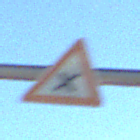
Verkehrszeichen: KreuzungOderEinmuendung
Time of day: Night
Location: Outdoor (Nature)
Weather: PartlyCloudy
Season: NotSpecified
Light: Natural